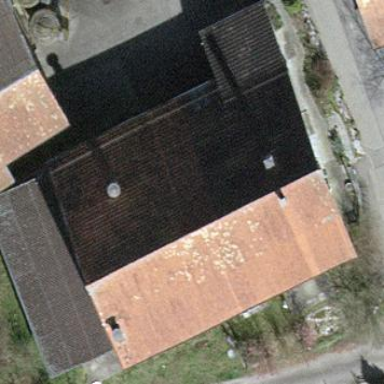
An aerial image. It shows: Building with tiled roof.